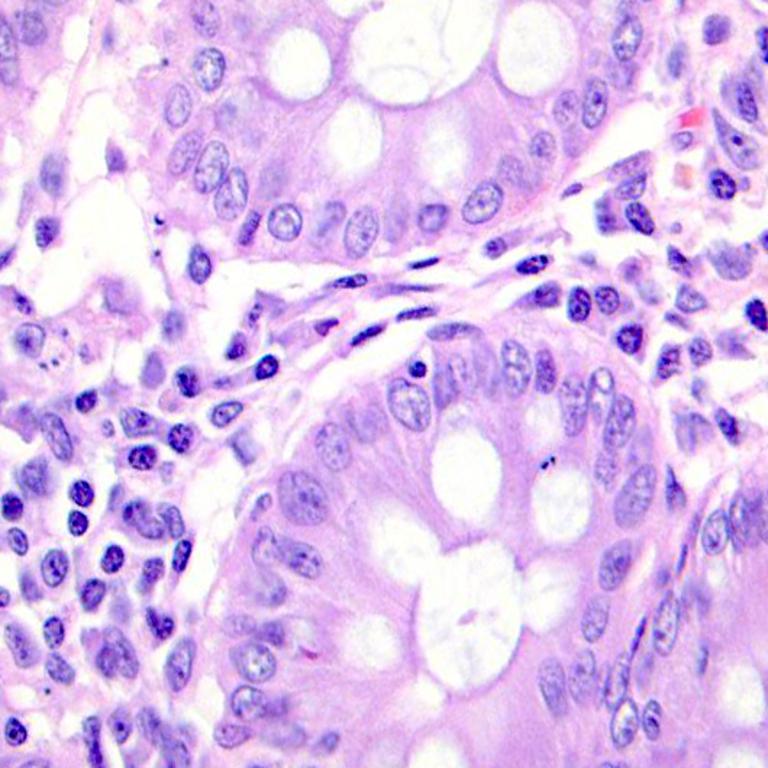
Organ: colon
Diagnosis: benign